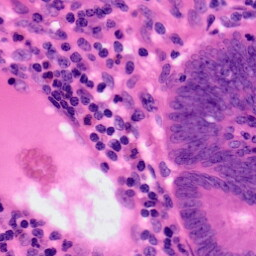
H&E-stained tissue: Colon